You are looking at the unprocessed time series of a bearing vibration snapshot. What is the most likely bearing condition (normal, inner_race, outer_race, ball)?
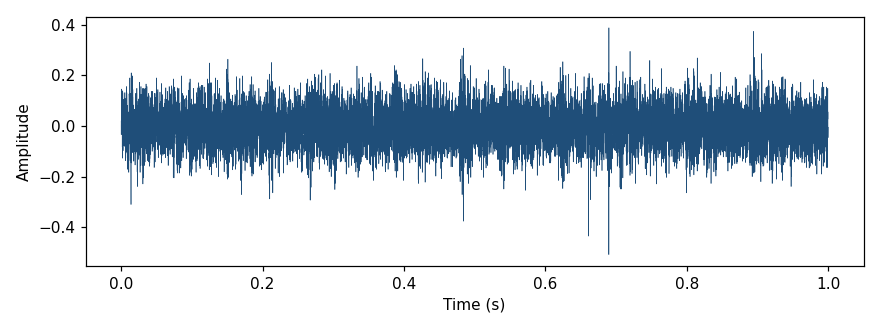
Answer: normal